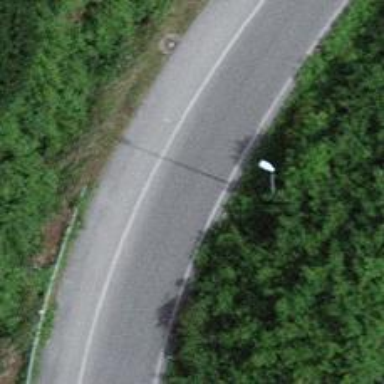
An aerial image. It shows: Trunk link highway with asphalt surface.